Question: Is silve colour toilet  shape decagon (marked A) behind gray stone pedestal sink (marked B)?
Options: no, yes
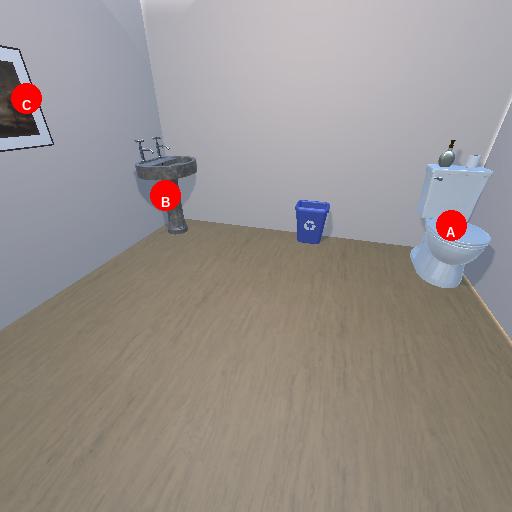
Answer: no